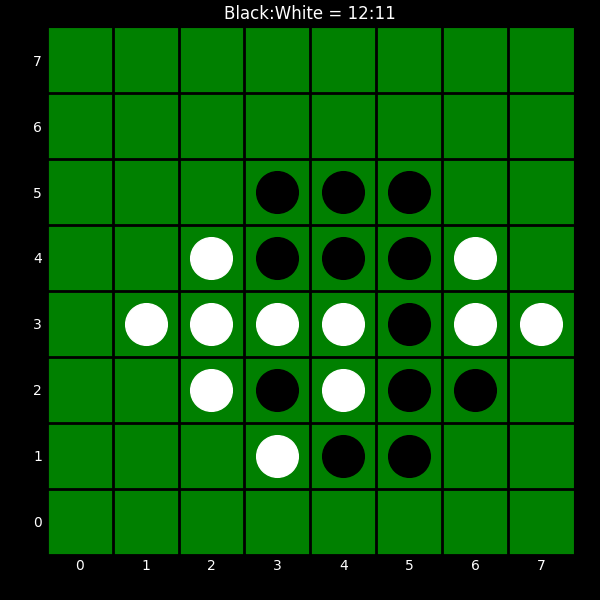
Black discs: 12
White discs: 11